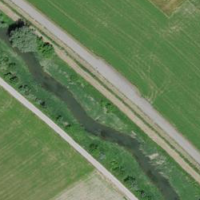
EUNIS habitat code: 41
Species observed at this site:
Lymnocryptes minimus
Euonymus europaeus